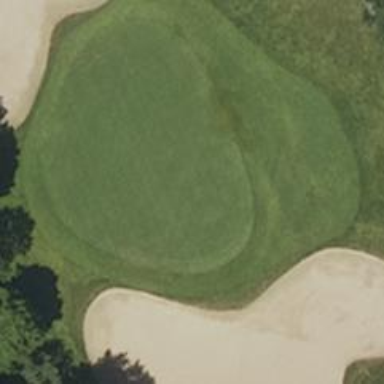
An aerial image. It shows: View of golf hole.